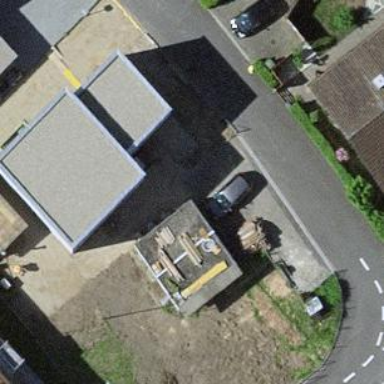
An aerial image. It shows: Garage building.